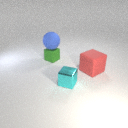
small cyan metal cube in front of large red rubber cube